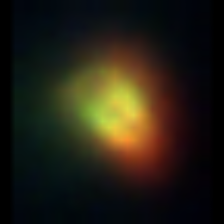
Taxon: NanoPlankton
Group: Other